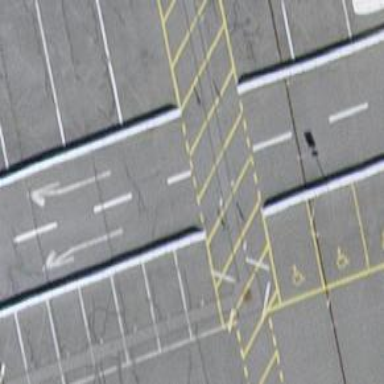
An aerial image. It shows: Uncontrolled crossing on the road.